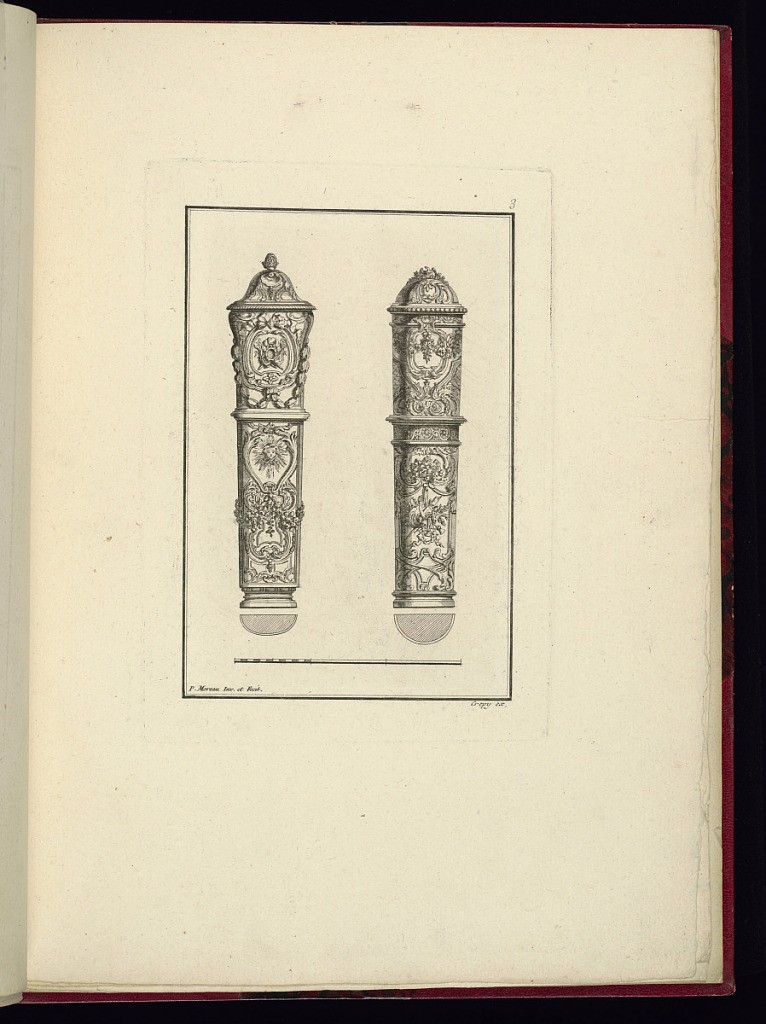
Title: Etui Designs
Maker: Pierre Moreau, French, 1722 – 1798
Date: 1771
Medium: Etching and engraving on laid paper
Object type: Print
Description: Within a double-lined frame, two designs for tapered cylindrical etuis or small ornamental cases, possibly for containing needles, side-by-side. Decorated with ‘rocaille' scrolls, bands, fleurons, flowers, palm leaves, laurel leaves, ribbons, shell and palmette motifs. Left etui: features cartouches with Apollo's head surrounded by rays of sun and a military trophy, and a chestnut finial on the lid. Right etui: features cartouches with trophies of flowers and musical instruments, and a bird finial on the lid. Below each etui a shaded outline of their shapes with lower center. The plate is signed, and numbered.